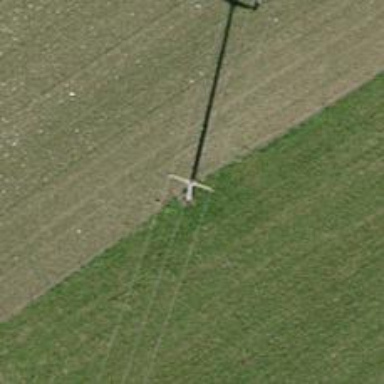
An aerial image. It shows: Concrete power pole with straight line management.